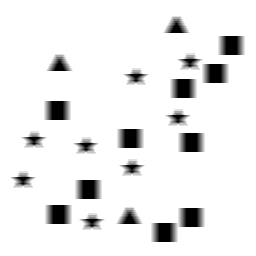
Squares: 10
Triangles: 3
Stars: 8
Total shapes: 21